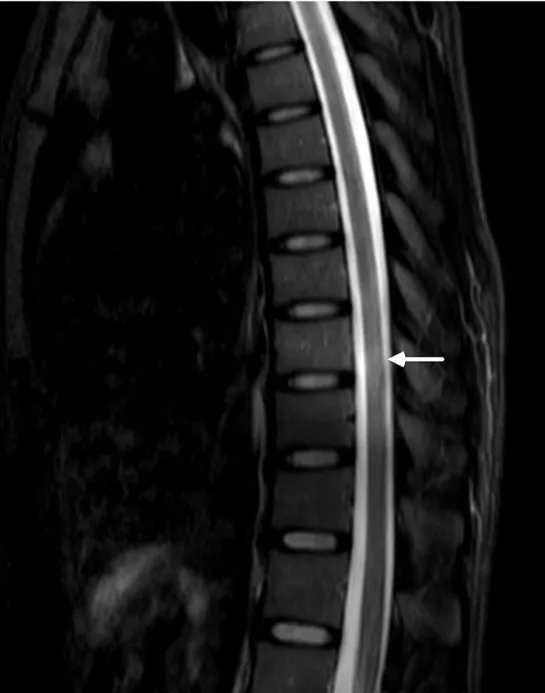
MRI of the lower thoracic spine showed T2 hyperintense lesions from T7 through T9 (arrow). However, the signal was blurry, and we considered it to be undetermined.
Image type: radiology (mri)